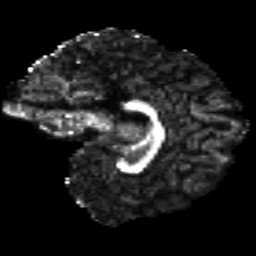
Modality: FA
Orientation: sagittal
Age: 34
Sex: female
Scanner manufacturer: siemens
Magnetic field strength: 3 T
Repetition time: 8.8 s
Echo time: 0.085 s